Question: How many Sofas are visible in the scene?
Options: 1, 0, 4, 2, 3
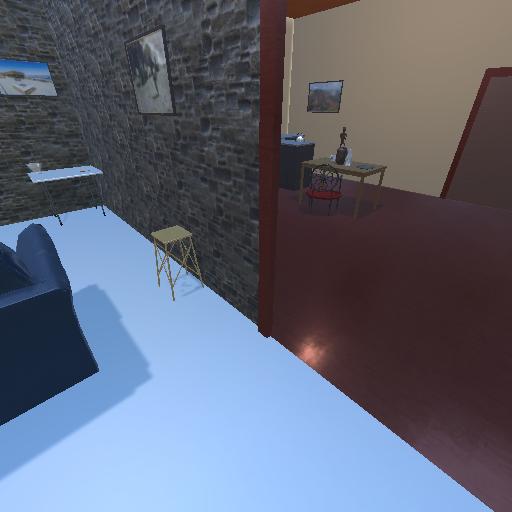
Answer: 1